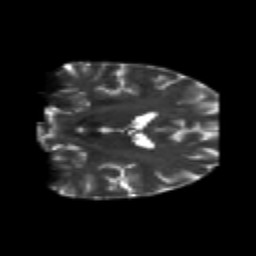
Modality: T2w
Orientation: coronal
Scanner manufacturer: siemens
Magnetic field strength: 3 T
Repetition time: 6.8 s
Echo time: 0.093 s